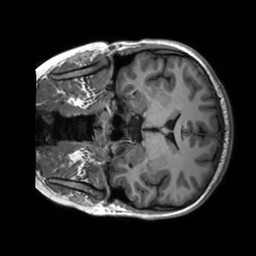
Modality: T1w
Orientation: coronal
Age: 23
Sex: female
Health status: healthy
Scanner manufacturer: siemens
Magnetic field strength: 3 T
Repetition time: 2.53 s
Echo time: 0.00227 s